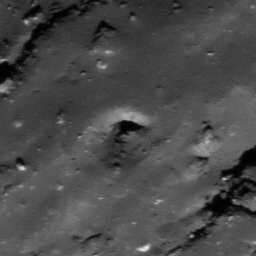
Pit: Tycho 3
Host crater: Tycho
Host type: impact_melt
Lunar coordinates: latitude -42.945, longitude 347.786